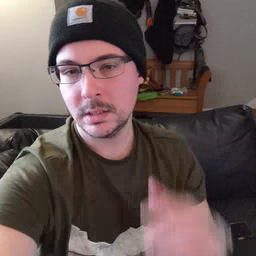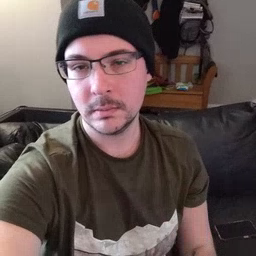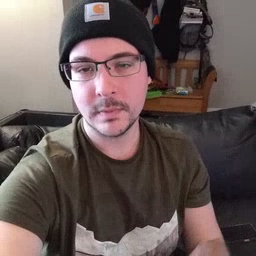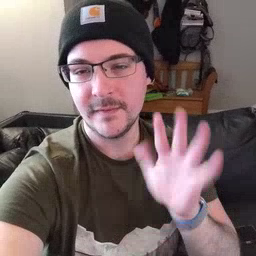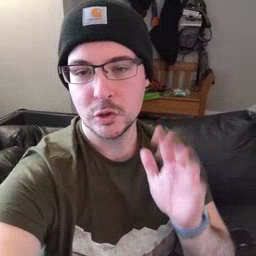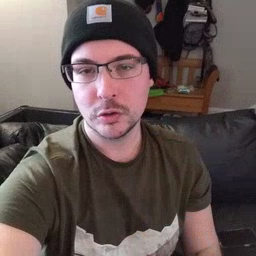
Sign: finish